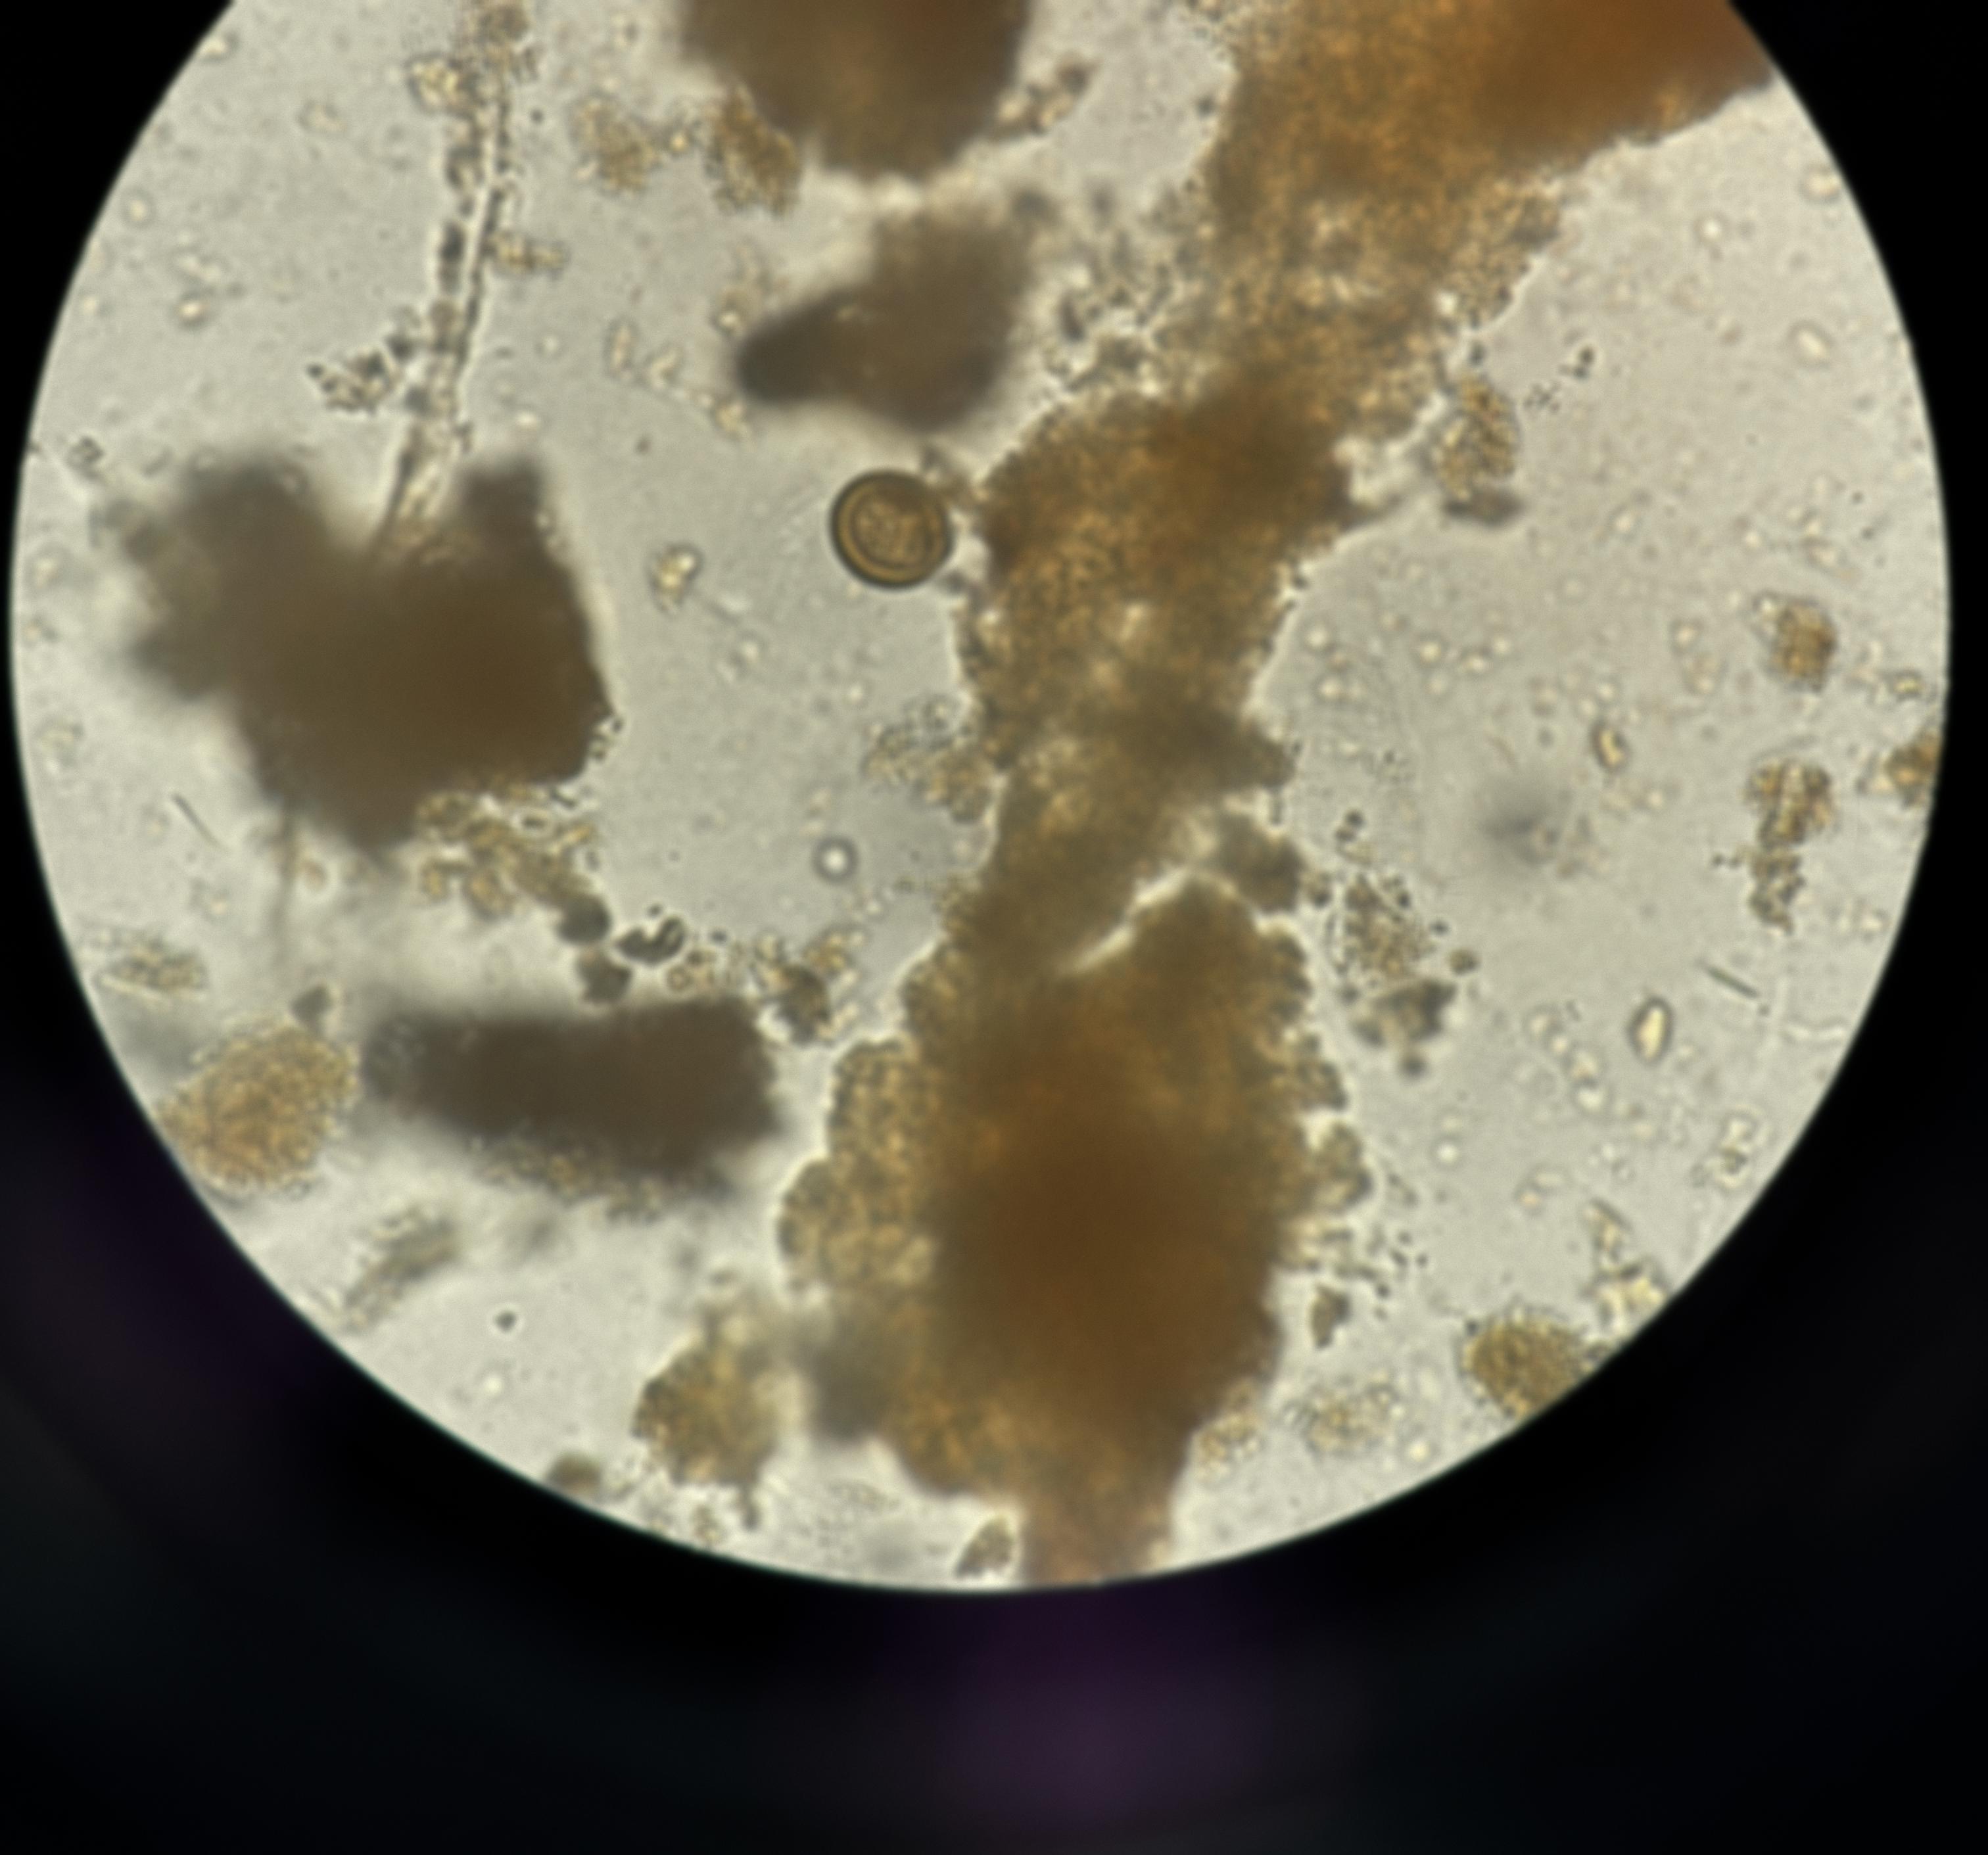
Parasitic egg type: Taenia spp. egg